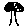
Label: tree